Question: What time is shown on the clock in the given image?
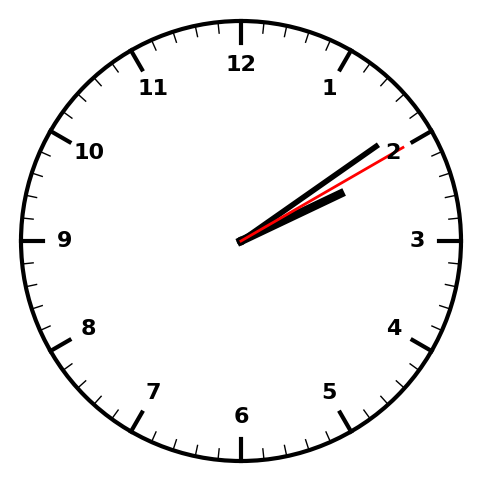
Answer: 02:09:10